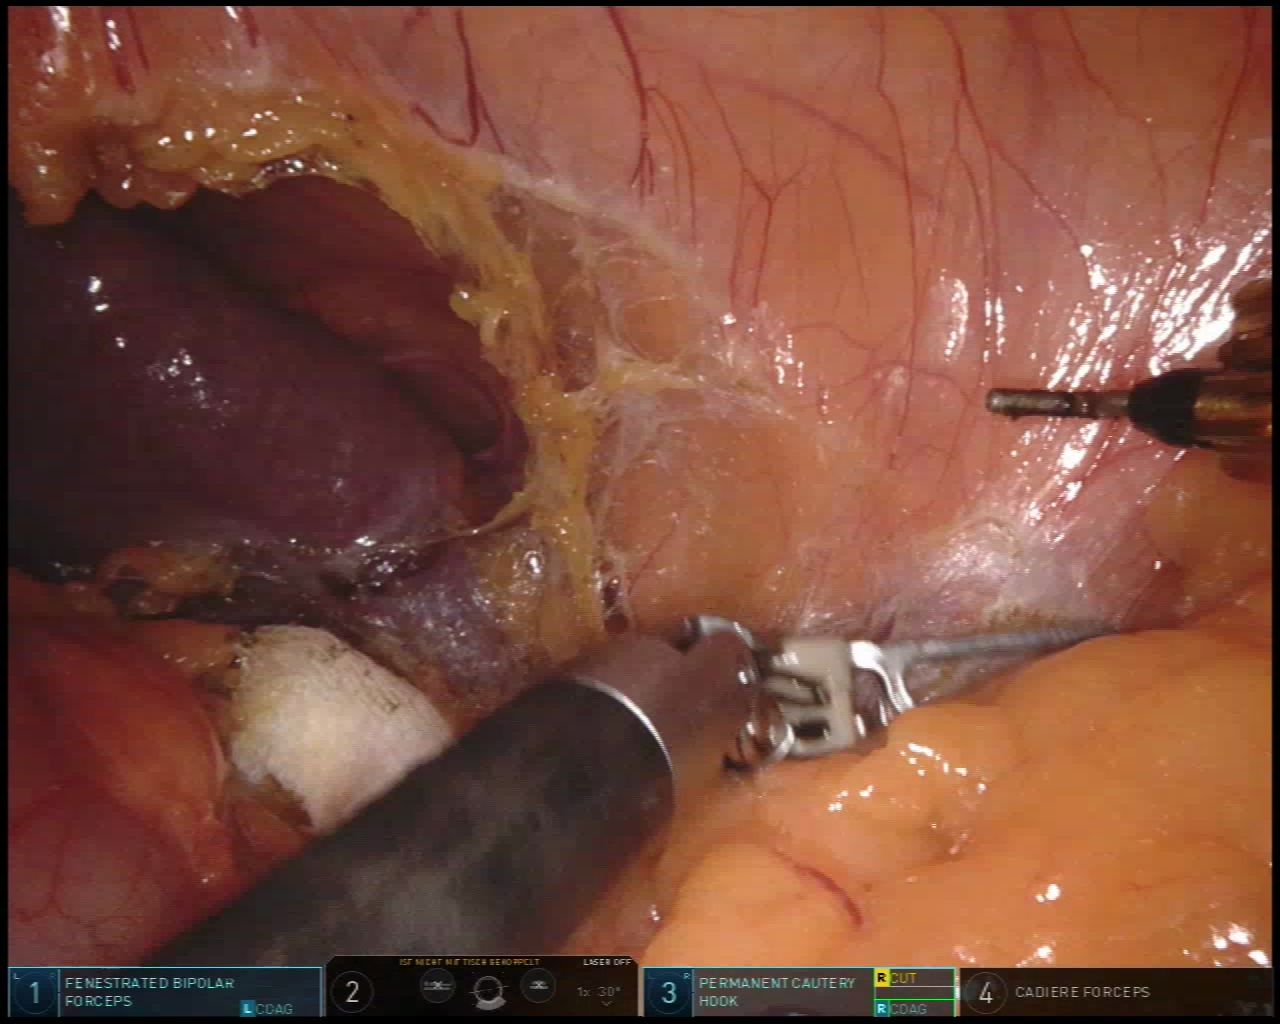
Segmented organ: colon
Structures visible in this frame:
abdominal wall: yes
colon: yes
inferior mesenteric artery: no
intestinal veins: no
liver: no
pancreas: no
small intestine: no
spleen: yes
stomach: no
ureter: no
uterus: no
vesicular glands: no